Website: apple
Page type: order-returns
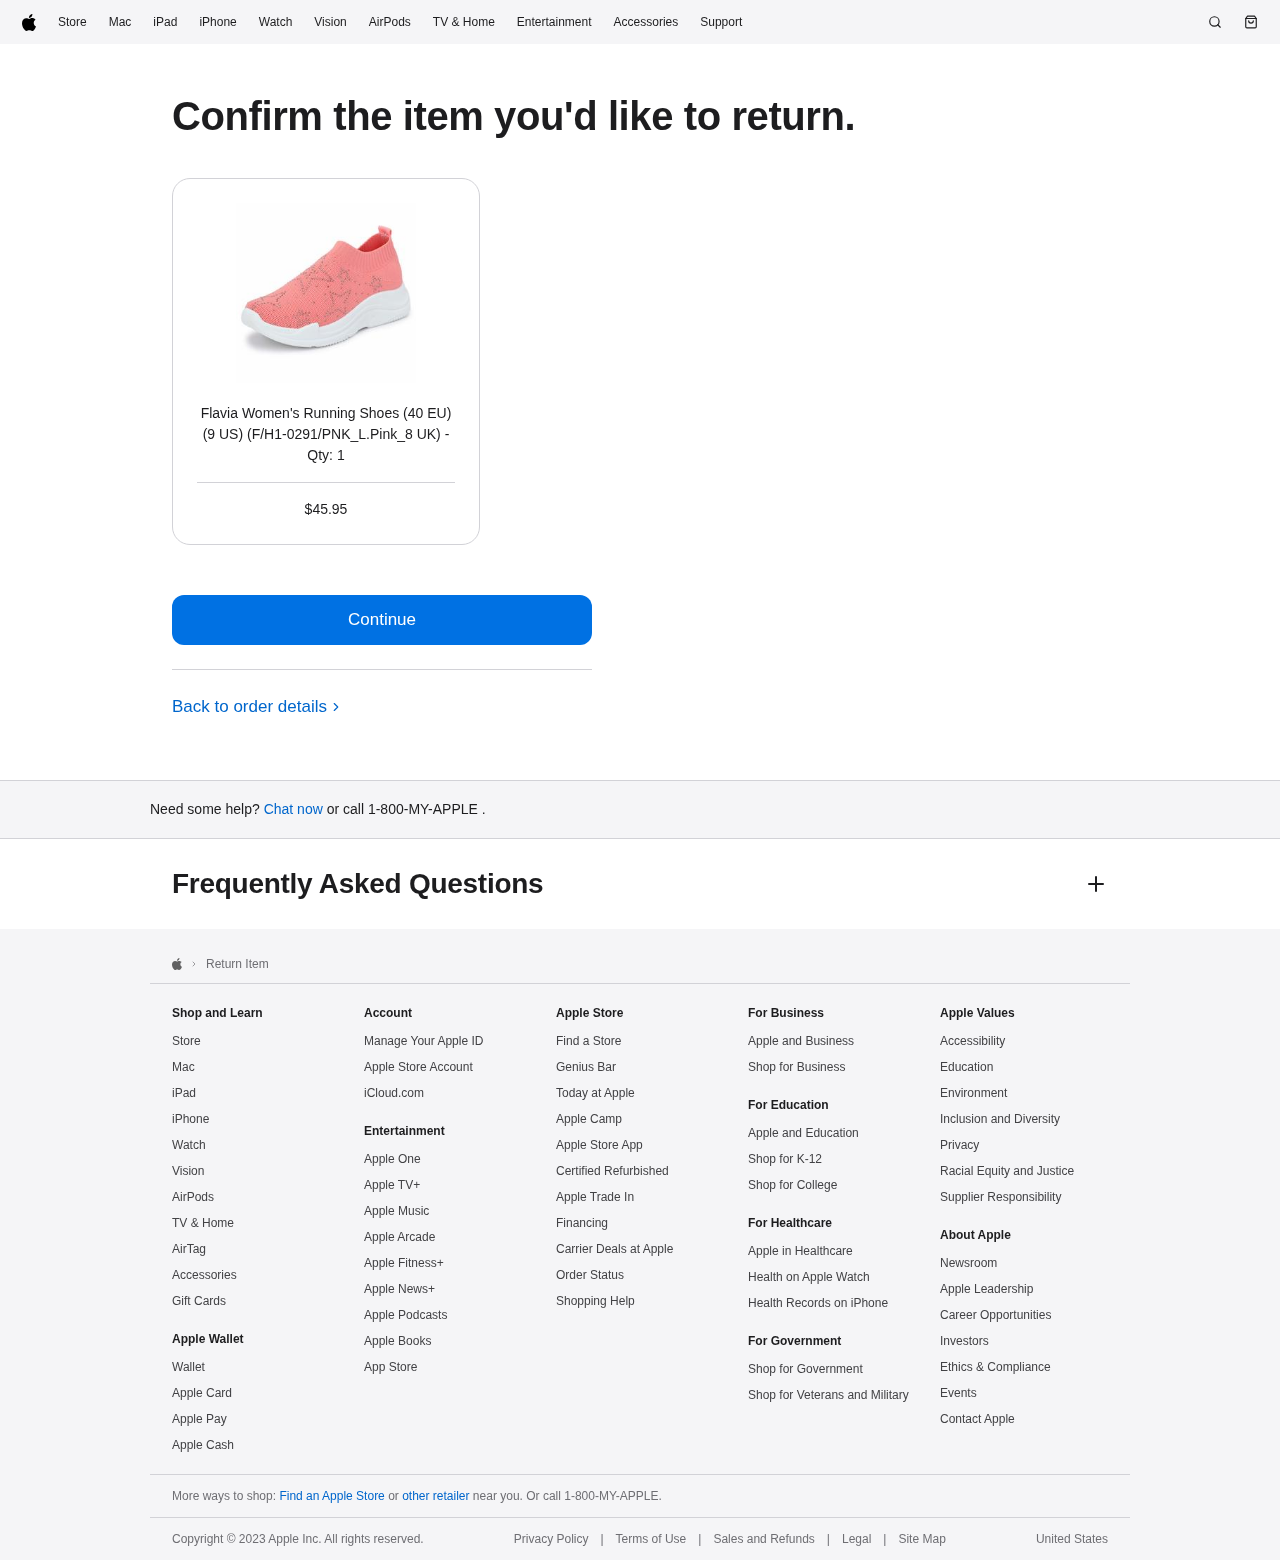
Product elements: key: PRODUCT1_NAME
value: Flavia Women's Running Shoes (40 EU) (9 US) (F/H1-0291/PNK_L.Pink_8 UK)
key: PRODUCT1_PRICE
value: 45.95
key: PRODUCT1_QUANTITY
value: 1